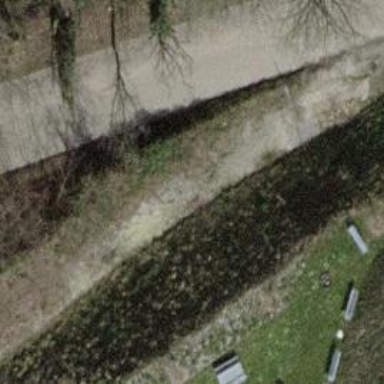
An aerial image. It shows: Block barrier.